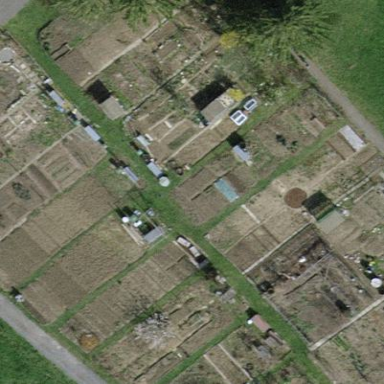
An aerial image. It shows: Allotments area.